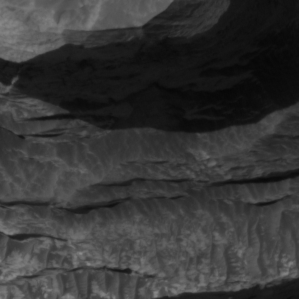
Label: non_frost